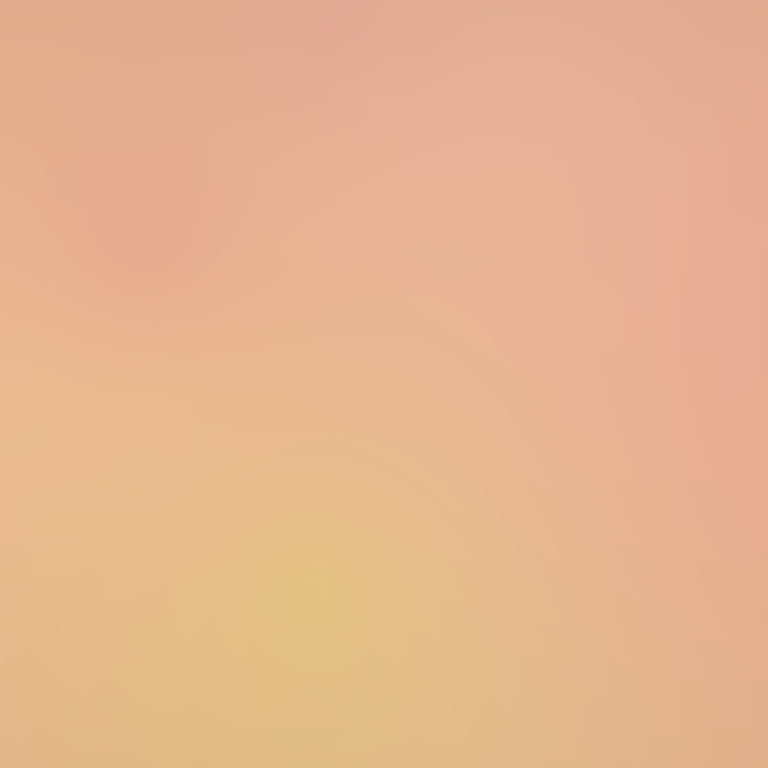
Abstract light effect, smooth gradient from soft peach to warm beige, serene atmosphere, diffuse glow, no room, no furniture, no objects.